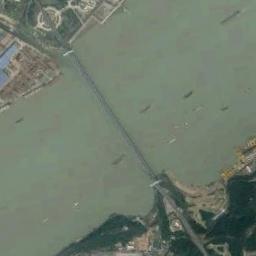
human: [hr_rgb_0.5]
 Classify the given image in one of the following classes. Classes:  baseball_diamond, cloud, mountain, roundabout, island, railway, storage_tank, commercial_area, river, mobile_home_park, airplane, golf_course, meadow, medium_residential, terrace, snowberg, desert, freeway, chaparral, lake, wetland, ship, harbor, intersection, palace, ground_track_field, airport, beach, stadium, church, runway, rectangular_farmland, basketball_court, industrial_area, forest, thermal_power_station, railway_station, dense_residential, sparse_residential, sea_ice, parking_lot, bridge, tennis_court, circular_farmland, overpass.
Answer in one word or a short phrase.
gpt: bridge